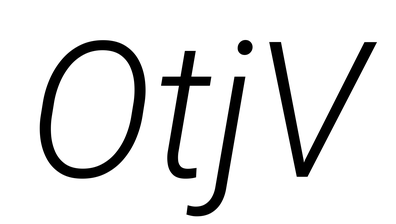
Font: Roboto-Italic_Light_Italic